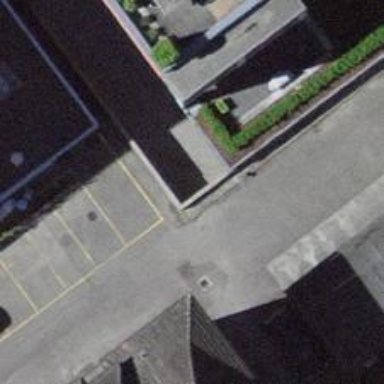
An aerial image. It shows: Parking area.